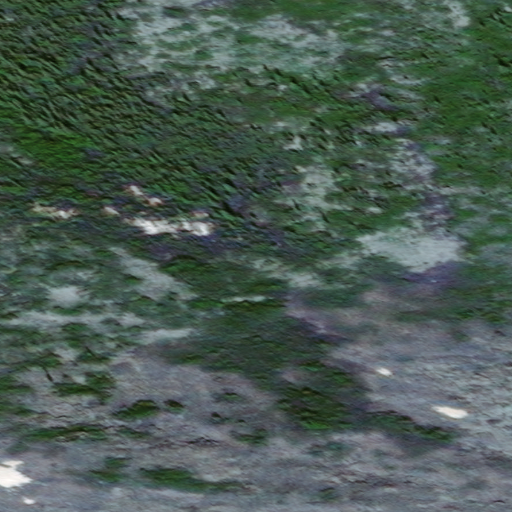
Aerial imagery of mountain in Alaska named Pope Creek Dome containing only unknown